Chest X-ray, PA view. Patient: 64 years old, sex F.
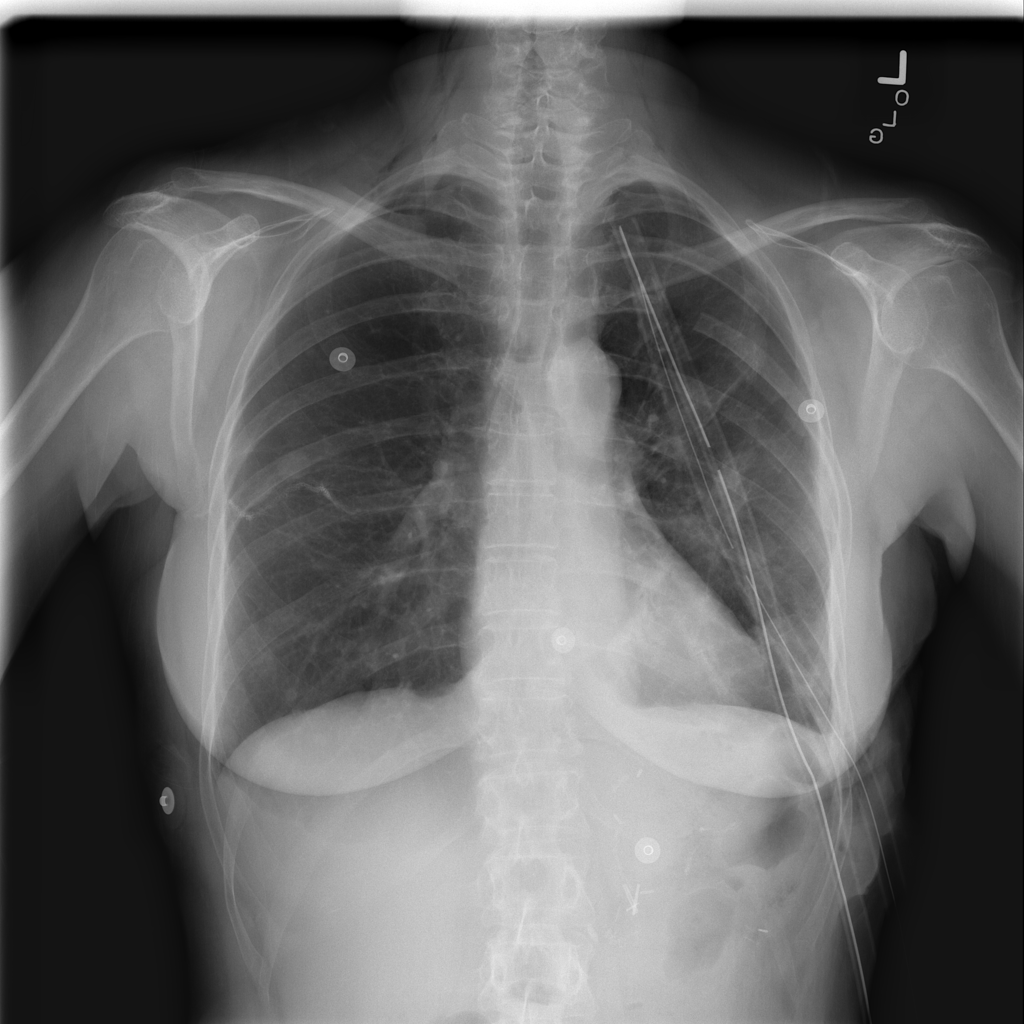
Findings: Nodule